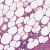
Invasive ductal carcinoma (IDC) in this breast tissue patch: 0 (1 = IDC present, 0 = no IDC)